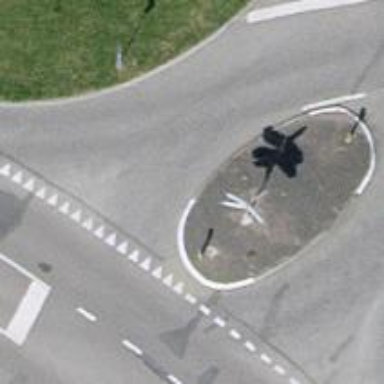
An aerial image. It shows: Traffic calming island.